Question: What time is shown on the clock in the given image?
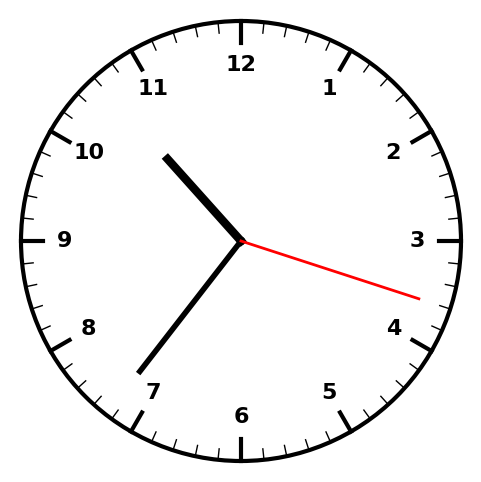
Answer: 10:36:18